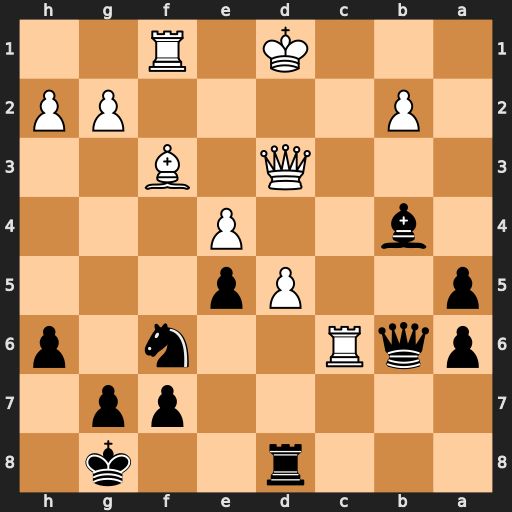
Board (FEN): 3r2k1/5pp1/pqR2n1p/p2Pp3/1b2P3/3Q1B2/1P4PP/3K1R2
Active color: b
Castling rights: -
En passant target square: -
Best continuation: Qxc6 dxc6 Rxd3+